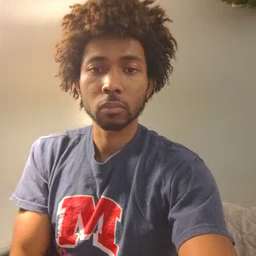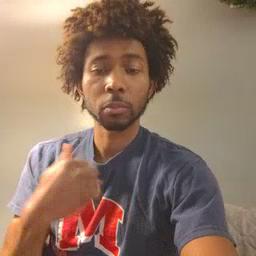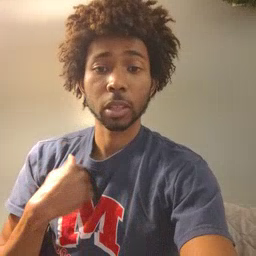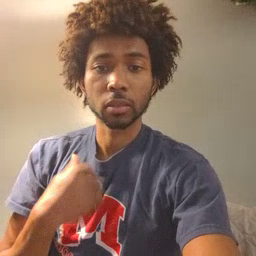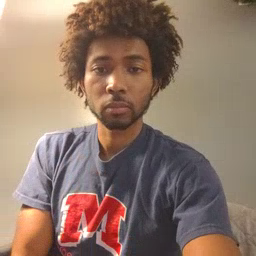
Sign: bath